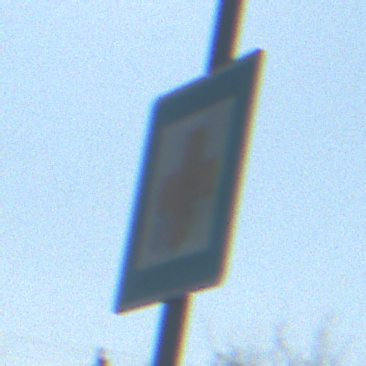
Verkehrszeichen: ErsteHilfe
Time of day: MorningAfternoon
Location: Outdoor (Nature)
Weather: PartlyCloudy
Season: NotSpecified
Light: Natural